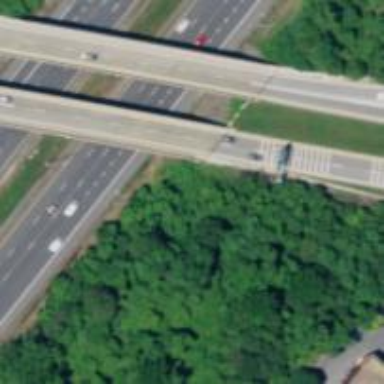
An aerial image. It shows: Footway bridge.